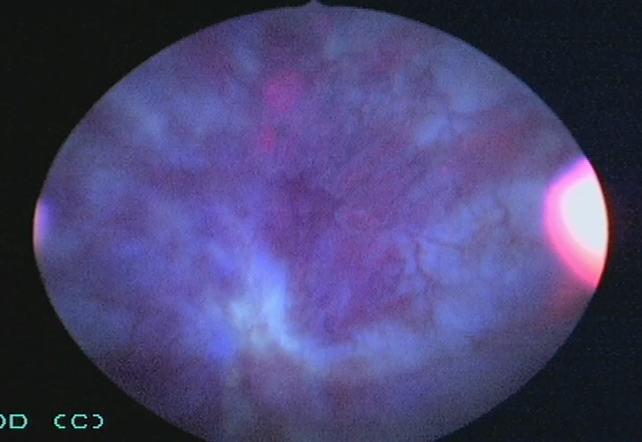
Modality: BLC
Class: Malignant
Subclass: HighGradePapillary
Lesion: L2
Stage: Ta
Morphology: Non-papillary
Bladder cancer association: Yes